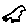
Label: bird